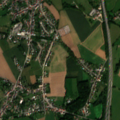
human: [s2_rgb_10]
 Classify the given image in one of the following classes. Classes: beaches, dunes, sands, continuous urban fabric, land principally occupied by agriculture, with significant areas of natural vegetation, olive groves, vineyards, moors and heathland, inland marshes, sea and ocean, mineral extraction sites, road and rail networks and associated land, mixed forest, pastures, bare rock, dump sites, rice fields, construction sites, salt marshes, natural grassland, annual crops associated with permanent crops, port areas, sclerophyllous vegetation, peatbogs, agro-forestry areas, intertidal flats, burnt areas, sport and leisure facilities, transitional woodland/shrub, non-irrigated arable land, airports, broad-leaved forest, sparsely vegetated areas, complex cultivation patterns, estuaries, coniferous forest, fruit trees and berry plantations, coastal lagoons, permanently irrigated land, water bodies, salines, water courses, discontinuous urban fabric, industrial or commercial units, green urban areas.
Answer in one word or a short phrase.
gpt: discontinuous urban fabric, non-irrigated arable land, pastures, complex cultivation patterns, broad-leaved forest